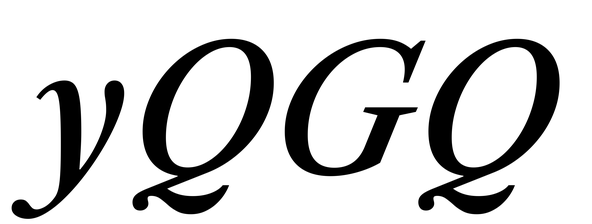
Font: LibreCaslonText-Italic_Medium_Italic